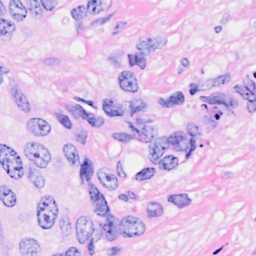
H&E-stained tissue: Breast